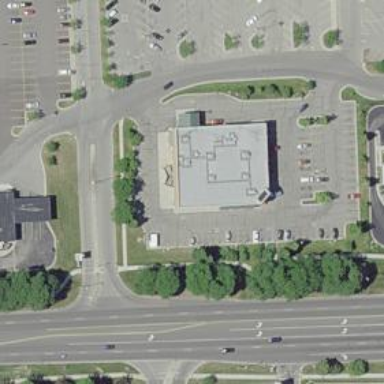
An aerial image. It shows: Pharmacy providing healthcare services.